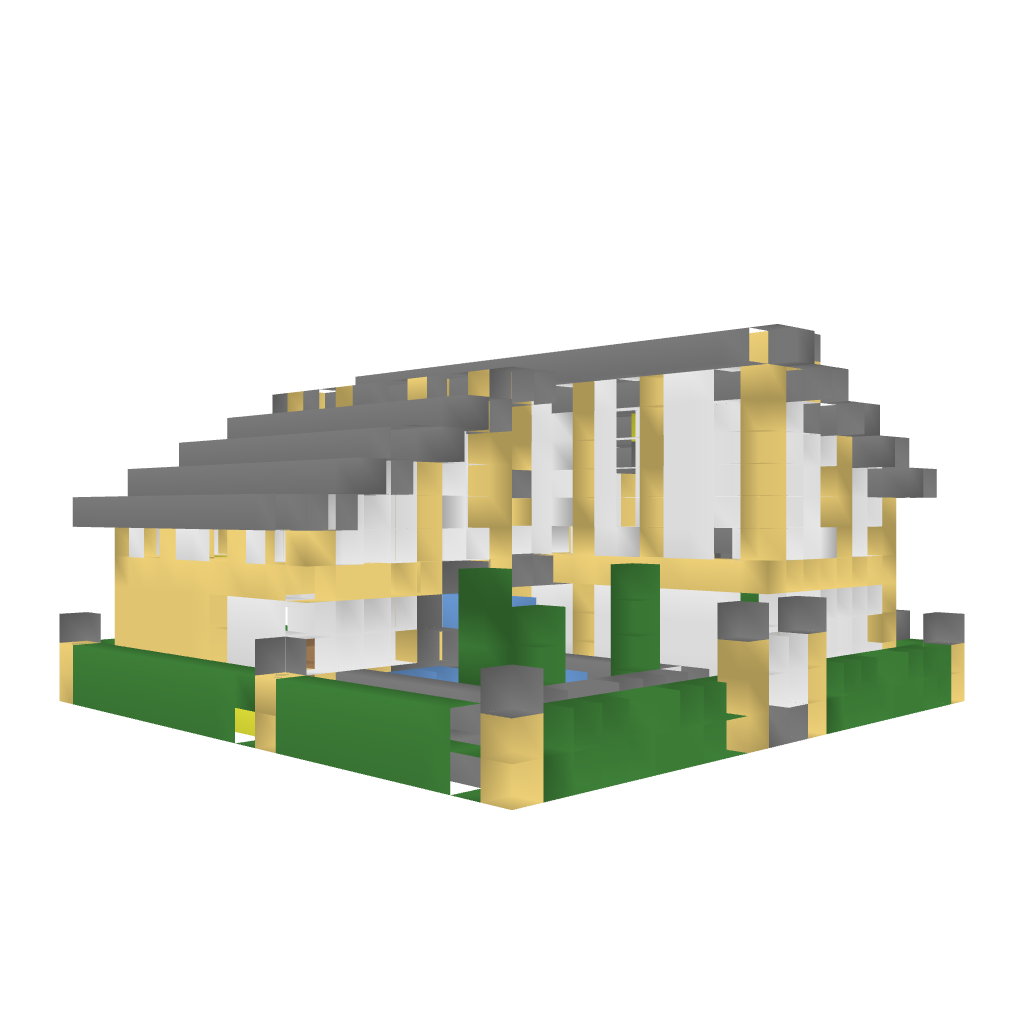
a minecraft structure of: Modern house whit a fireplace good quality